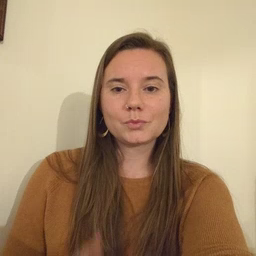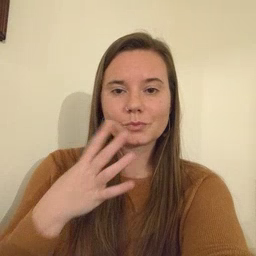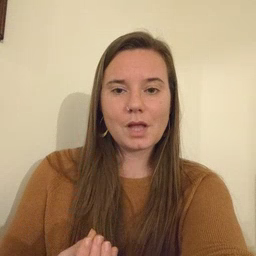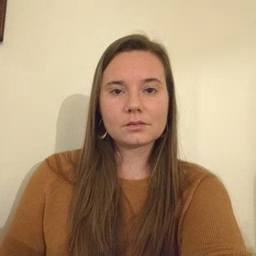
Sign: wet